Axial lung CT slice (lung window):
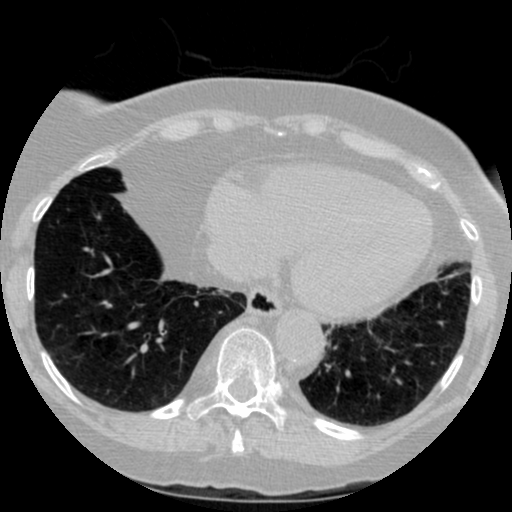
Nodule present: no